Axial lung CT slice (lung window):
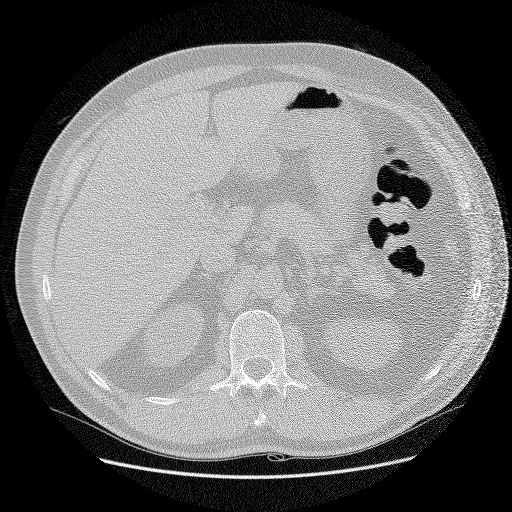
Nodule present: no